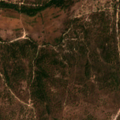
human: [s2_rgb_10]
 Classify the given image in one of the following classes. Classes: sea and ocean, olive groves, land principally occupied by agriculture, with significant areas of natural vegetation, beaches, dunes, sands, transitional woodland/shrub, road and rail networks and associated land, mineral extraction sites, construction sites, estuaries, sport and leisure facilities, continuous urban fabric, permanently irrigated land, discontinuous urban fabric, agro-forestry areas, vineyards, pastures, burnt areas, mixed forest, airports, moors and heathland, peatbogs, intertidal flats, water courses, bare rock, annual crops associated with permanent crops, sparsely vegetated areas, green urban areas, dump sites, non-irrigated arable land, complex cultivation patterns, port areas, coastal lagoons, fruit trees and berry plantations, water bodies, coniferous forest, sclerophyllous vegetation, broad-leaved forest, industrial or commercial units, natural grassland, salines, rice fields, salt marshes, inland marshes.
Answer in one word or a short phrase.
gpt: agro-forestry areas, broad-leaved forest, natural grassland